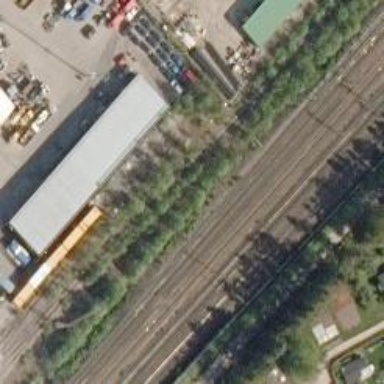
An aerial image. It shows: Railway signal with catenary mast.